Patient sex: M
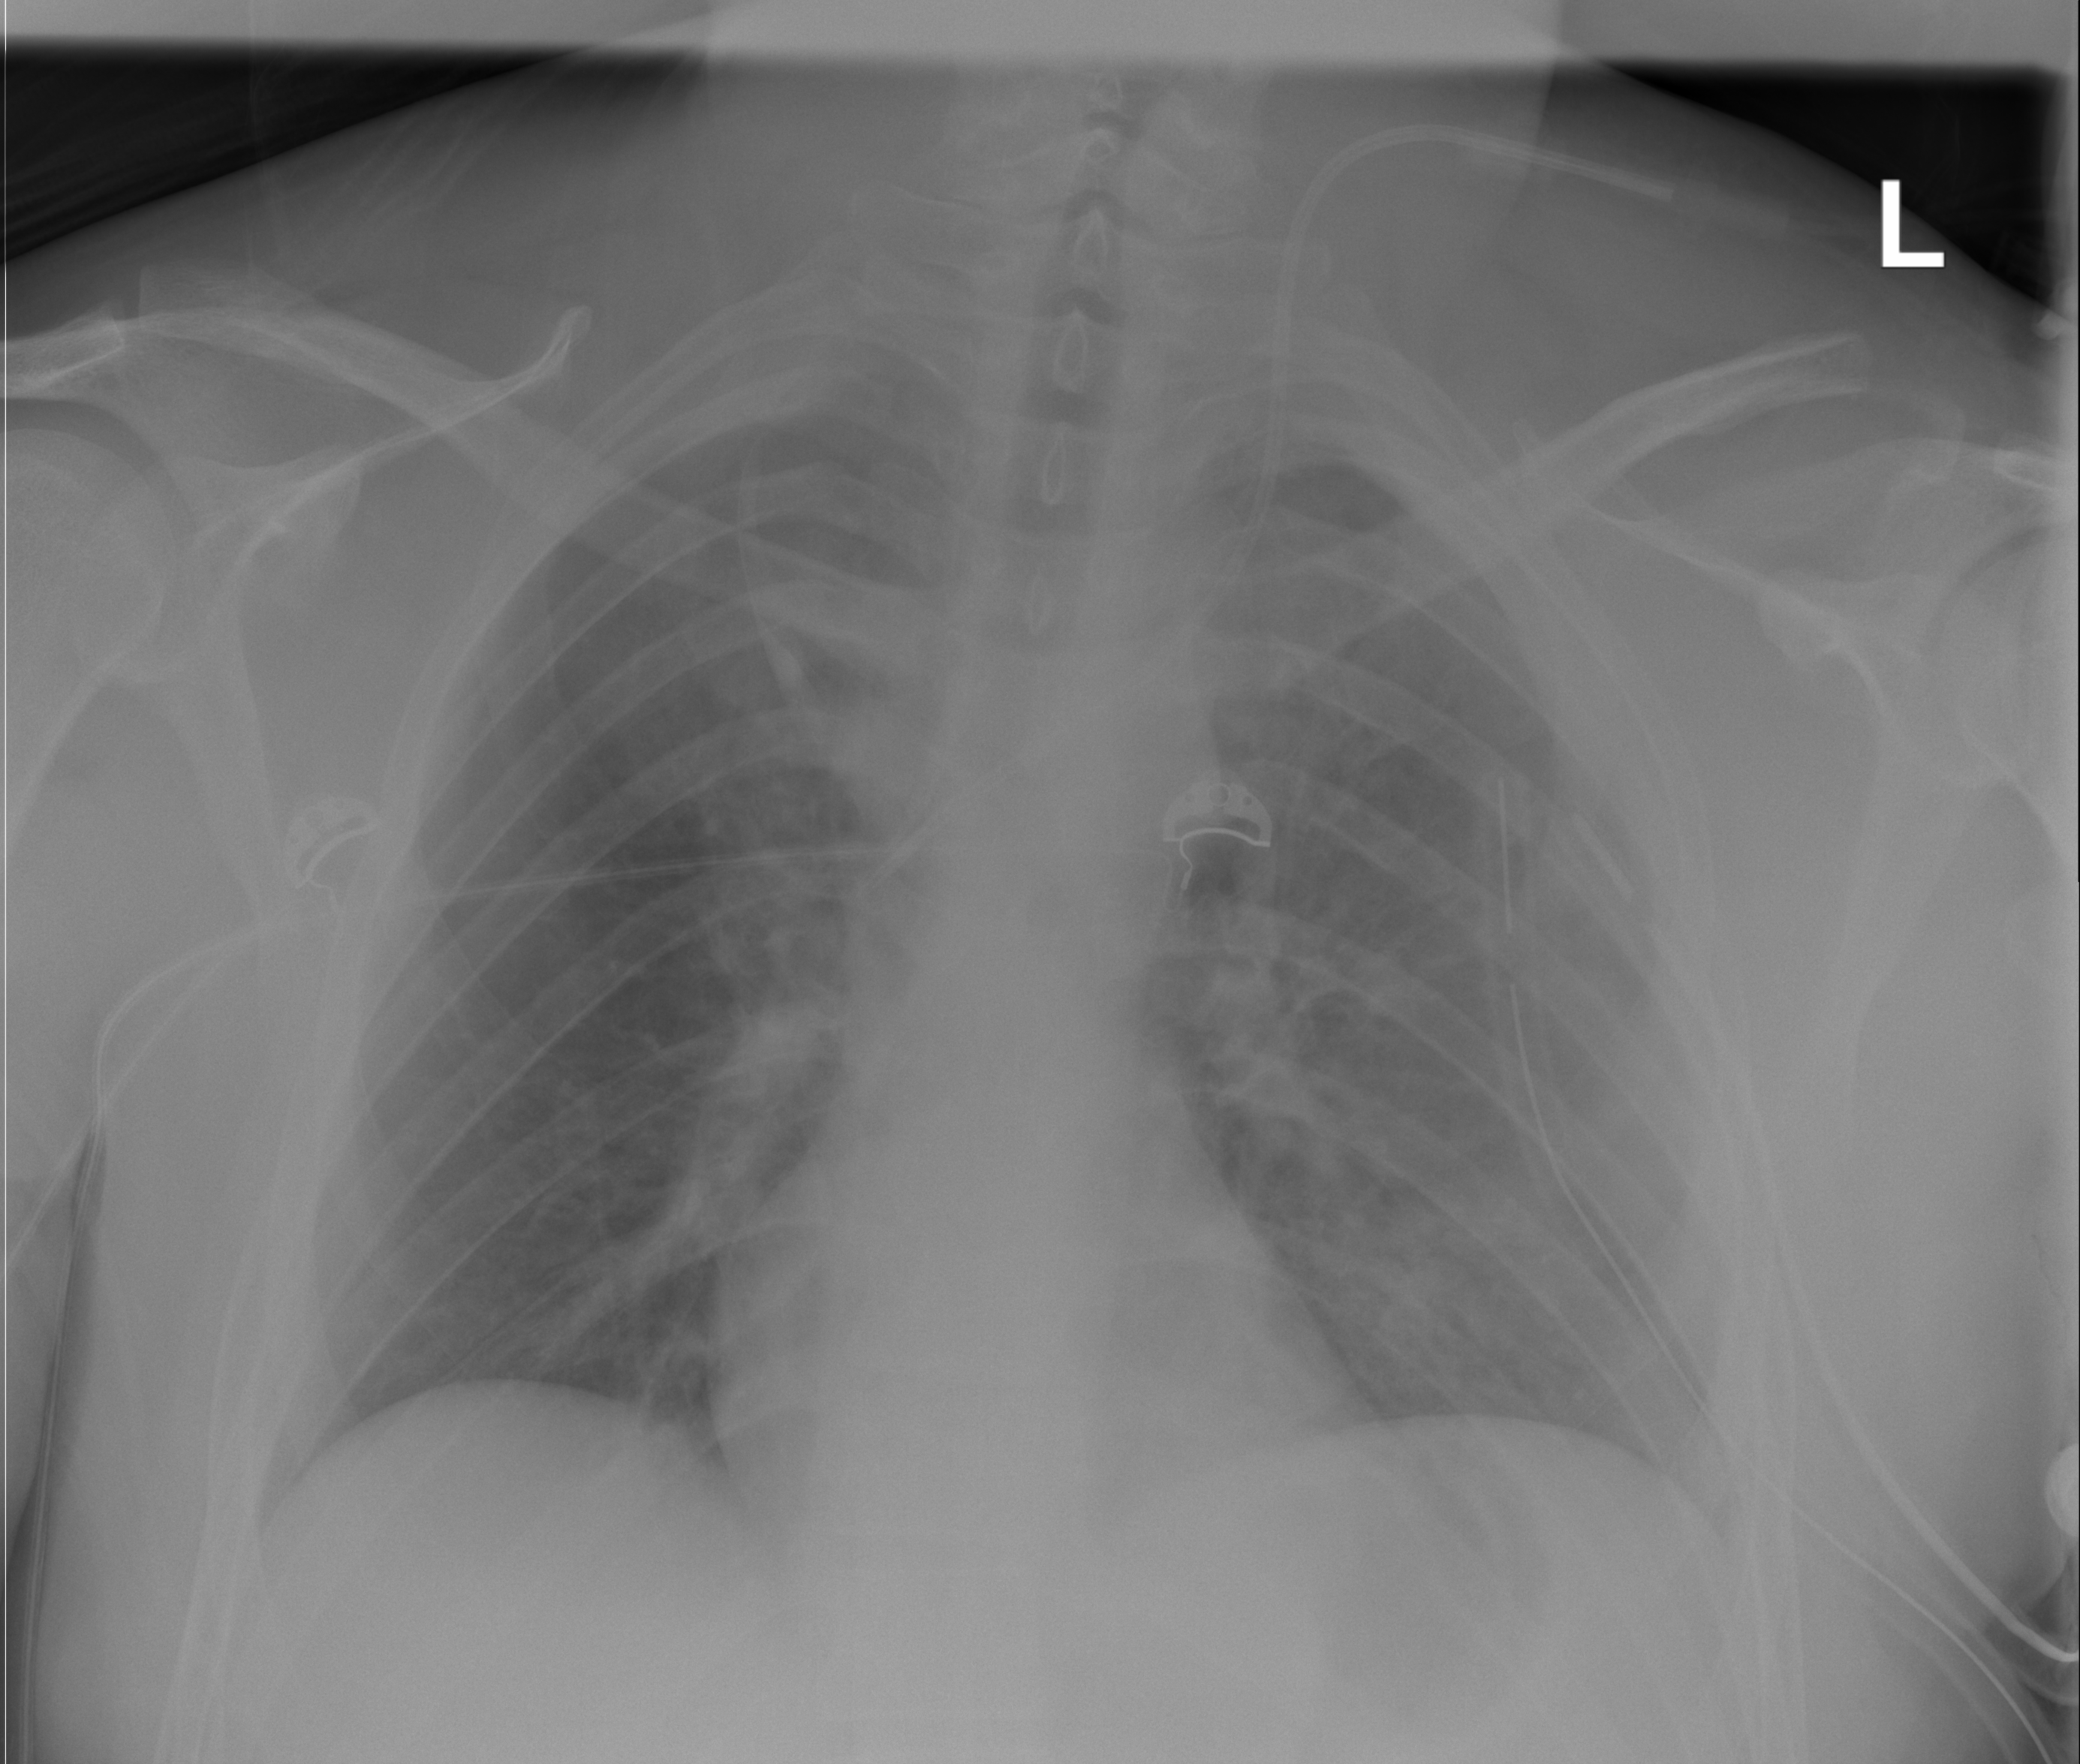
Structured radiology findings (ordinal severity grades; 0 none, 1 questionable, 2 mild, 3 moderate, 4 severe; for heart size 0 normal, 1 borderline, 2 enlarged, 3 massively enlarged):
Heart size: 0
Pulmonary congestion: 0
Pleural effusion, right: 0
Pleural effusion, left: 0
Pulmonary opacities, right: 0
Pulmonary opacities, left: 1
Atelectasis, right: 2
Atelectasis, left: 2